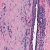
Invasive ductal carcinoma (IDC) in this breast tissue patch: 0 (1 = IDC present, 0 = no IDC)